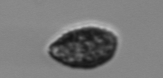
Label: Pseudochattonella_farcimen